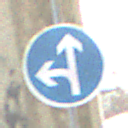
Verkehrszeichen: VorgeschriebeneFahrtrichtungGeradeausOderLinks
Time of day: MorningAfternoon
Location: Roofed (Suburban)
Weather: PartlyCloudy
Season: Winter
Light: Natural